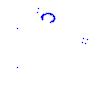
Particle: pion